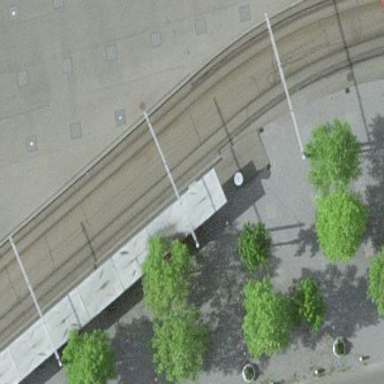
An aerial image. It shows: Shelter for public transport located on roof.